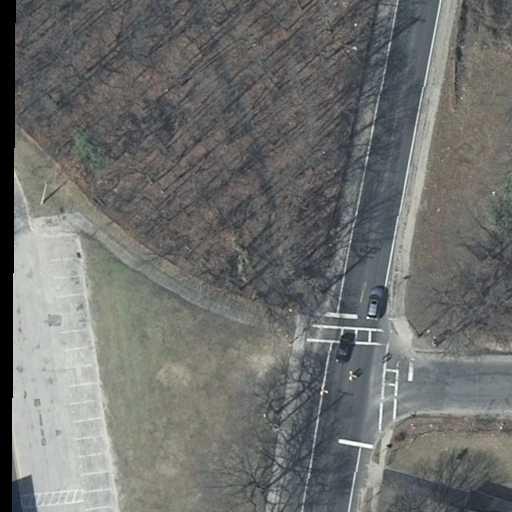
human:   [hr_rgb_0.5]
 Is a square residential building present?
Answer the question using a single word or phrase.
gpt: no

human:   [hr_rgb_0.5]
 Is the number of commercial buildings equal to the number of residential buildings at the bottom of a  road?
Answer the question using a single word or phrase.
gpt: no

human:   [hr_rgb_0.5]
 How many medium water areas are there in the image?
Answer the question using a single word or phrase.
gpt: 0

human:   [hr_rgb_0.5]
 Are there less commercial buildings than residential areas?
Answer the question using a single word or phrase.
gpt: yes

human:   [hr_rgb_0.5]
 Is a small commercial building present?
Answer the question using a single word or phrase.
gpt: no

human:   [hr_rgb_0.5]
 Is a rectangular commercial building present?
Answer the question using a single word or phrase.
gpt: no

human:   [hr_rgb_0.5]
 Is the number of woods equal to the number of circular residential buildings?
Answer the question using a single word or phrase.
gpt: no

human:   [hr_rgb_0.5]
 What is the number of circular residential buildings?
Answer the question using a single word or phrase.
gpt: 0

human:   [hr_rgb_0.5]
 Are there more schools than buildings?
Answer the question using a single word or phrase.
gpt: no

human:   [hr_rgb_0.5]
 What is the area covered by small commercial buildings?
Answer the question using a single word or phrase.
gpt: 0m2

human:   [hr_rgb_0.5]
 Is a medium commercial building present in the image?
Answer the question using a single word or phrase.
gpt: no

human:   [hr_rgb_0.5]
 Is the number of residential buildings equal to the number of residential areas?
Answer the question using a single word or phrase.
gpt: yes

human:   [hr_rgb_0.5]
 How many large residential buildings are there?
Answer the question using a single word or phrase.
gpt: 0

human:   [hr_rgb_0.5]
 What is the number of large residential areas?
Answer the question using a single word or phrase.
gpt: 1

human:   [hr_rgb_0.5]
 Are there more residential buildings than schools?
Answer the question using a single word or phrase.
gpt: no

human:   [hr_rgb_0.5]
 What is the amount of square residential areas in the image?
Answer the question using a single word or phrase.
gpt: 0

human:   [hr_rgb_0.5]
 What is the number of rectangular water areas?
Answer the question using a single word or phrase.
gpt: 0

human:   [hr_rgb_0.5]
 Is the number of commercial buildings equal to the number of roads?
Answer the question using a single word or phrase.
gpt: no

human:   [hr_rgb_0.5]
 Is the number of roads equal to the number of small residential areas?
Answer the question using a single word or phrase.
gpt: no

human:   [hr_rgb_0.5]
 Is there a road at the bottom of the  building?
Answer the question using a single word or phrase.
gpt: no

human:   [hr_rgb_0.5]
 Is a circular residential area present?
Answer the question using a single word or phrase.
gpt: no

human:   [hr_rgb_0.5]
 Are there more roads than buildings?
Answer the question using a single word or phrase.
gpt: yes

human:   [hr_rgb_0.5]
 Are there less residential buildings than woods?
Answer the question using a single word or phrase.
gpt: no

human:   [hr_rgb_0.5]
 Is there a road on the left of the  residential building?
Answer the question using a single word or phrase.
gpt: yes

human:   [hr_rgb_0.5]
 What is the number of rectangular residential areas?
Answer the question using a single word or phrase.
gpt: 1

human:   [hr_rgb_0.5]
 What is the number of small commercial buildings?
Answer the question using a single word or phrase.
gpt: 0

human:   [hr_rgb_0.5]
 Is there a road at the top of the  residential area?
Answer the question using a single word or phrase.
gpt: yes

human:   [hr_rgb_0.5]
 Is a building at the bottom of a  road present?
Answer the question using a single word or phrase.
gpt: yes

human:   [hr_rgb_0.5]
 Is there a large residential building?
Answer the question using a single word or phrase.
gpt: no

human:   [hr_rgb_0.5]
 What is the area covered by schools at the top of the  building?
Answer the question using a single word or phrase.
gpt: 0m2

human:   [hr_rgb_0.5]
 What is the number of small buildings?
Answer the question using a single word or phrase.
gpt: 1

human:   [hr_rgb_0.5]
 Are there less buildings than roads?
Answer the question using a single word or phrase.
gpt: yes

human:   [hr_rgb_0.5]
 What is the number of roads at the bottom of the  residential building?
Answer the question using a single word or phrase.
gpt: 0

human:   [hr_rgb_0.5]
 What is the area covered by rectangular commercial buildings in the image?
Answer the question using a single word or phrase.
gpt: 0m2

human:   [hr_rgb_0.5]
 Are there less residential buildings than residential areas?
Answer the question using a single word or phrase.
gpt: no

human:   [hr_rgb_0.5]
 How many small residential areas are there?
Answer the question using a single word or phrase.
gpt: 0